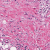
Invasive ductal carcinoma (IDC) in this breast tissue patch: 0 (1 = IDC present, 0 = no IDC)